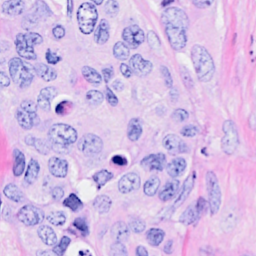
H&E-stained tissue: Breast